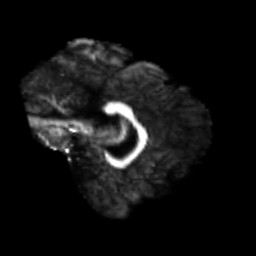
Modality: FA
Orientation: sagittal
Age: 25
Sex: male
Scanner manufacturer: siemens
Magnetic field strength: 3 T
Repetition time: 3.5 s
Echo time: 0.125 s